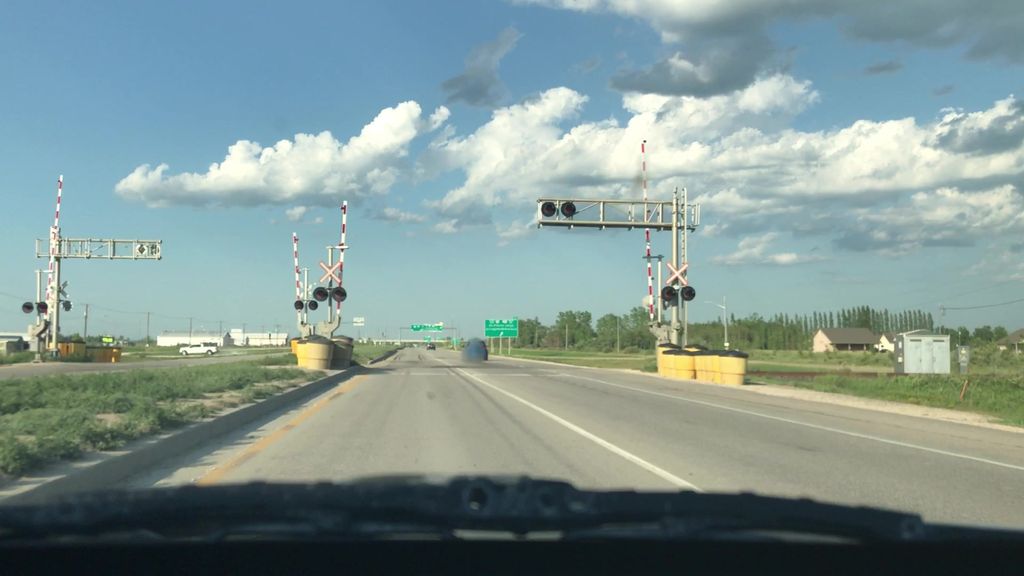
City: winnipeg